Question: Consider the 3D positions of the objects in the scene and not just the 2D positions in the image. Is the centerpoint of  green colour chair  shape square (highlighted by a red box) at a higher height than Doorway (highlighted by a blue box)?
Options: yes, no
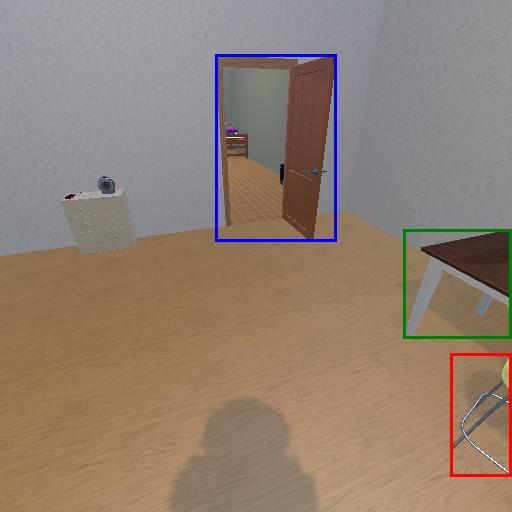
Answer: yes